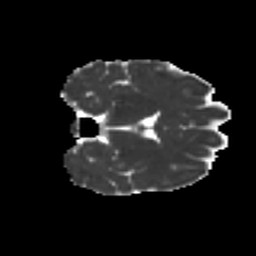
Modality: MD
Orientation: coronal
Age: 54
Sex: female
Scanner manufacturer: ge
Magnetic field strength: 3 T
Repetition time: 7.8 s
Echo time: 0.0606 s